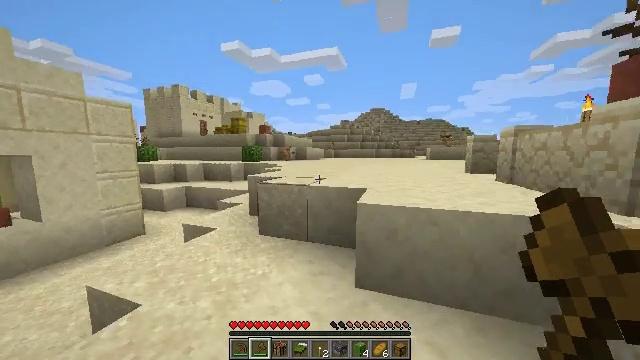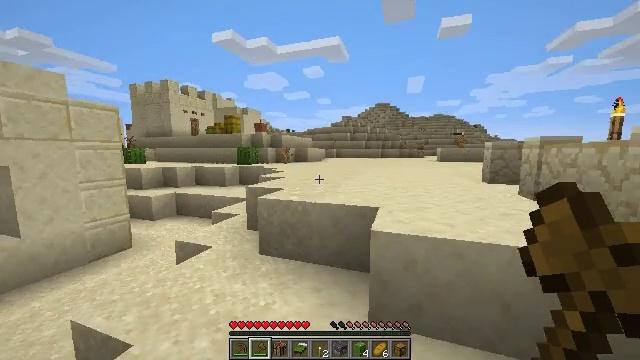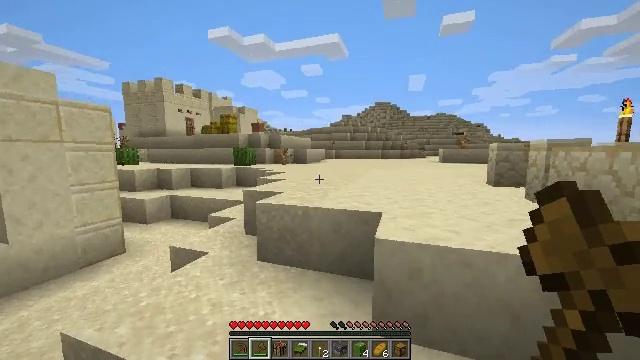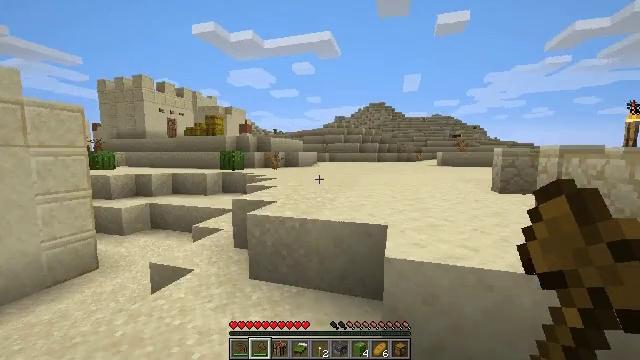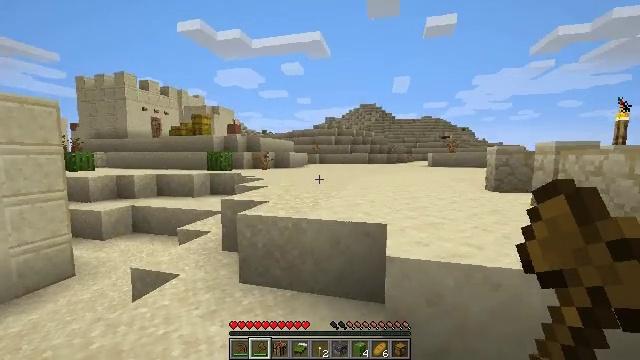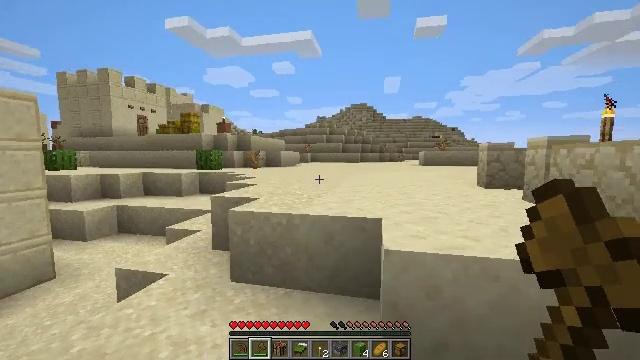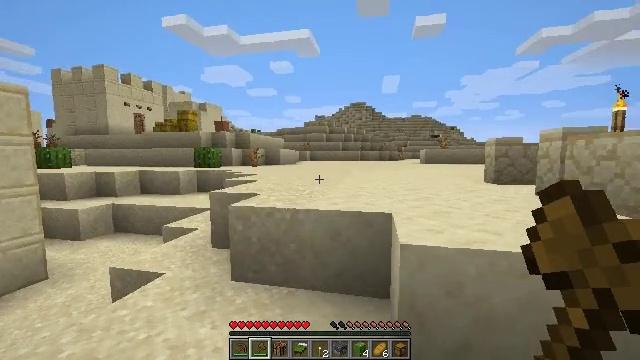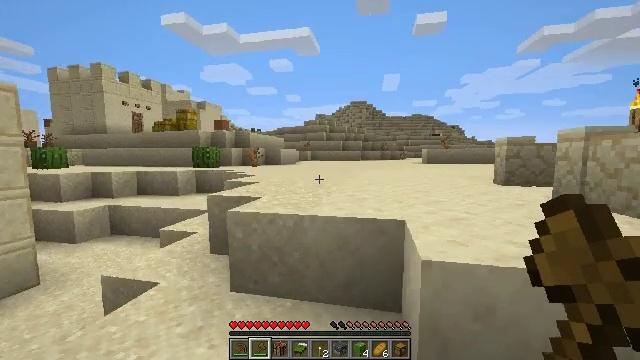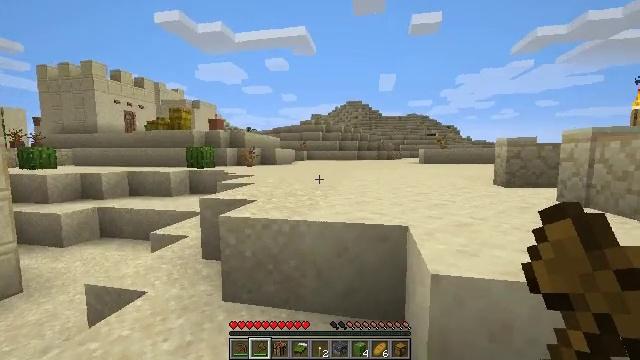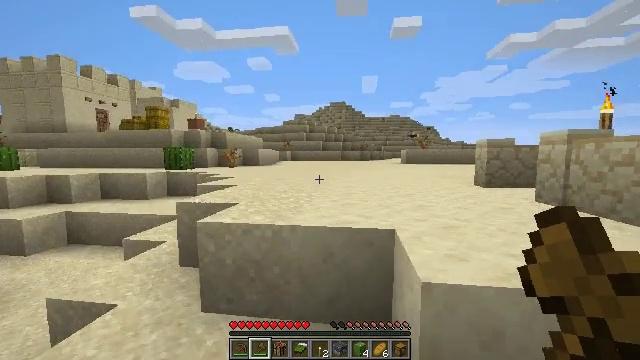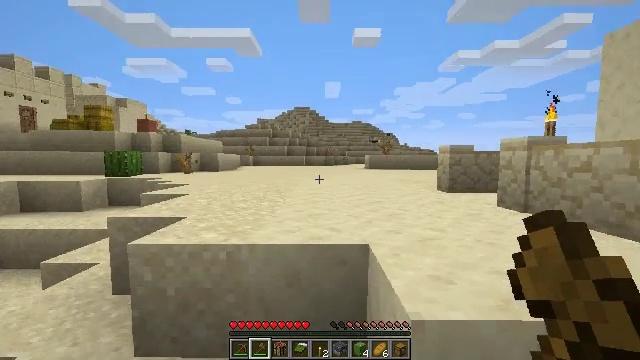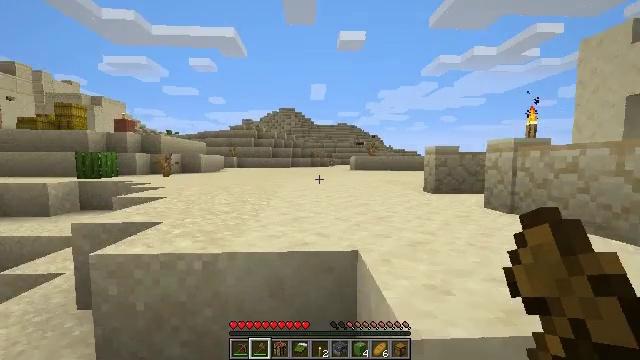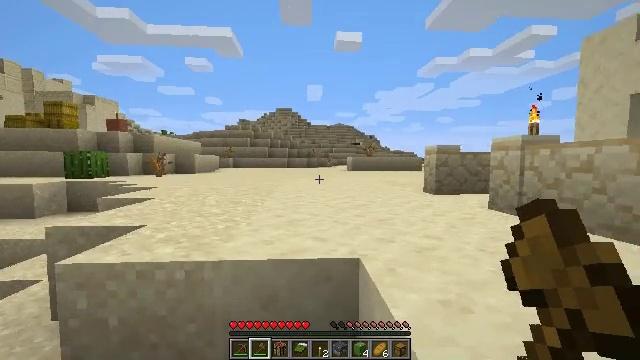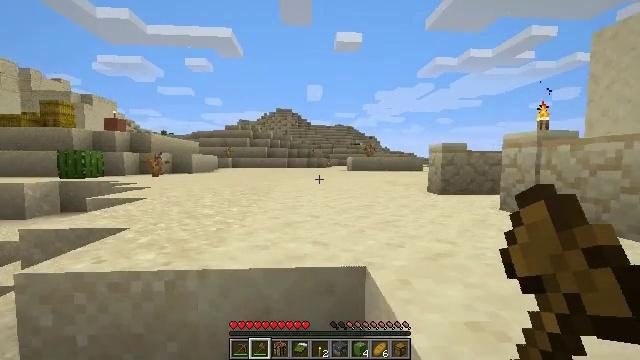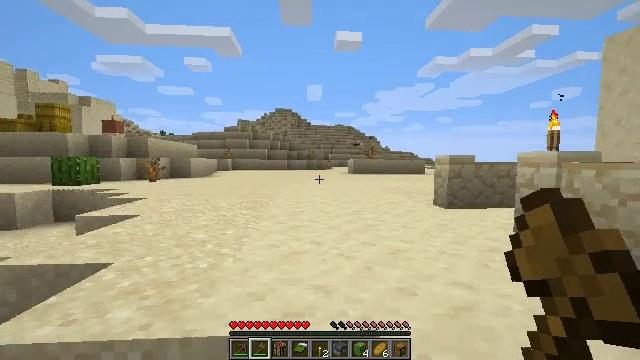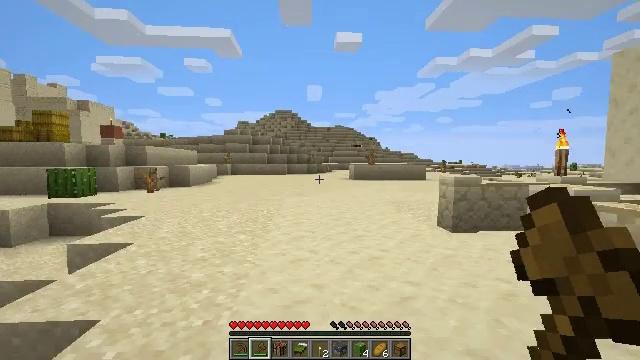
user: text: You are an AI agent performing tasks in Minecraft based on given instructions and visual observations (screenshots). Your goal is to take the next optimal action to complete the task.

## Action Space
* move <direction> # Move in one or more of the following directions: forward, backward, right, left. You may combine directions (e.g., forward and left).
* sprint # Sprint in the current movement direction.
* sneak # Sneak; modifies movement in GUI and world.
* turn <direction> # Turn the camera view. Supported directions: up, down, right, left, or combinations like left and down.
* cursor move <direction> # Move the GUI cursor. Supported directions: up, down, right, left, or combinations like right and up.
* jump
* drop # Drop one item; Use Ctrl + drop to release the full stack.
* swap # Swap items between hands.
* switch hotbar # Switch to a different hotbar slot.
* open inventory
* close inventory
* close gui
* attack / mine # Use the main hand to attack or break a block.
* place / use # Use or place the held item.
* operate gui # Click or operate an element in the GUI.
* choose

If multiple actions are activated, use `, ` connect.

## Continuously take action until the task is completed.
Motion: motion action
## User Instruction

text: Harvest hay blocks from the village.
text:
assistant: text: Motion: move forward, jump
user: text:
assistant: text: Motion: move forward, jump
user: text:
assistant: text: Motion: move forward, turn right
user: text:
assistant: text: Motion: move forward, turn right
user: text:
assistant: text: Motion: move forward, turn right
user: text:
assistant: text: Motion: move forward
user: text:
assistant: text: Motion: move forward
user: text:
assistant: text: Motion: move forward
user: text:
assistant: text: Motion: move forward, turn right
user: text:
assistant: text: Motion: move forward, turn right and up
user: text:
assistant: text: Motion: move forward, turn right
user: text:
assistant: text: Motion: move forward
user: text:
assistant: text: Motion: move forward
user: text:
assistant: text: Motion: move forward, jump
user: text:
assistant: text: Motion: move forward, jump
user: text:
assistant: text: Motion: move forward, jump
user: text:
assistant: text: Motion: move forward, jump
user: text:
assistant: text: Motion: move forward, jump
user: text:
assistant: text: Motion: move forward, jump
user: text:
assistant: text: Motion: move forward
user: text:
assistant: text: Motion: move forward
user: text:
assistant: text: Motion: move forward
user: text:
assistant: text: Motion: move forward
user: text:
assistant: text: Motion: move forward
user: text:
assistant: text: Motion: move forward
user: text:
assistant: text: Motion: move forward
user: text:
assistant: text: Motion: move forward, turn left and down
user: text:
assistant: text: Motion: move forward, turn left
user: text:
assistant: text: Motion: move forward, turn left
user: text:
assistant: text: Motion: move forward, turn left and up